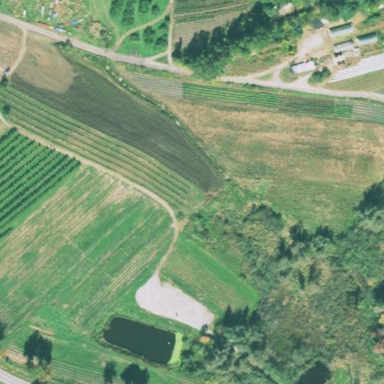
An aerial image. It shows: Orchard.